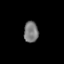
Tissue: lung
Cell type: Epithelial cells
Senescence score: 0.1633
Nuclear area (px): 297
Mean DAPI intensity: 122.98